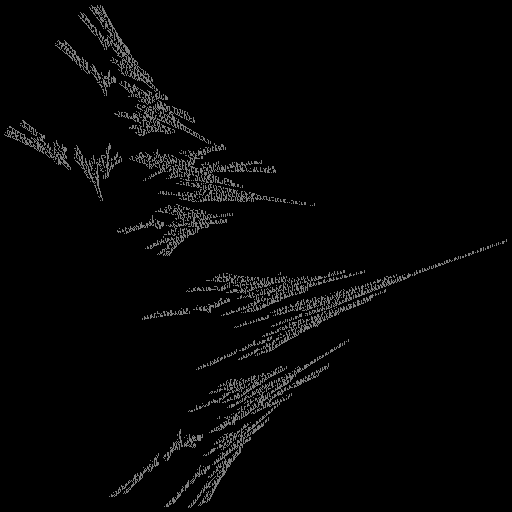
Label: ginkgo